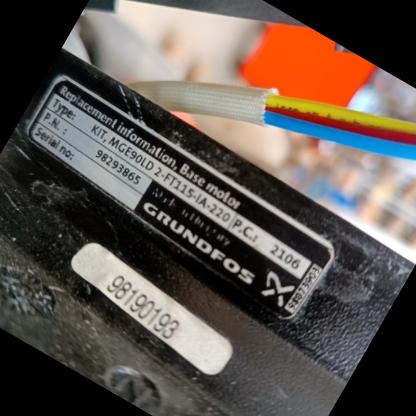
Klasa: tabliczka-znamionowa